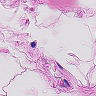
Metastatic tissue present: no